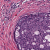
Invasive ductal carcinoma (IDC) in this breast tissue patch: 0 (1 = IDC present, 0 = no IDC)